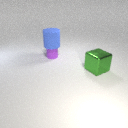
large green metal cube in front of small purple rubber cylinder